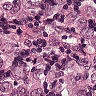
Metastatic tissue present: yes